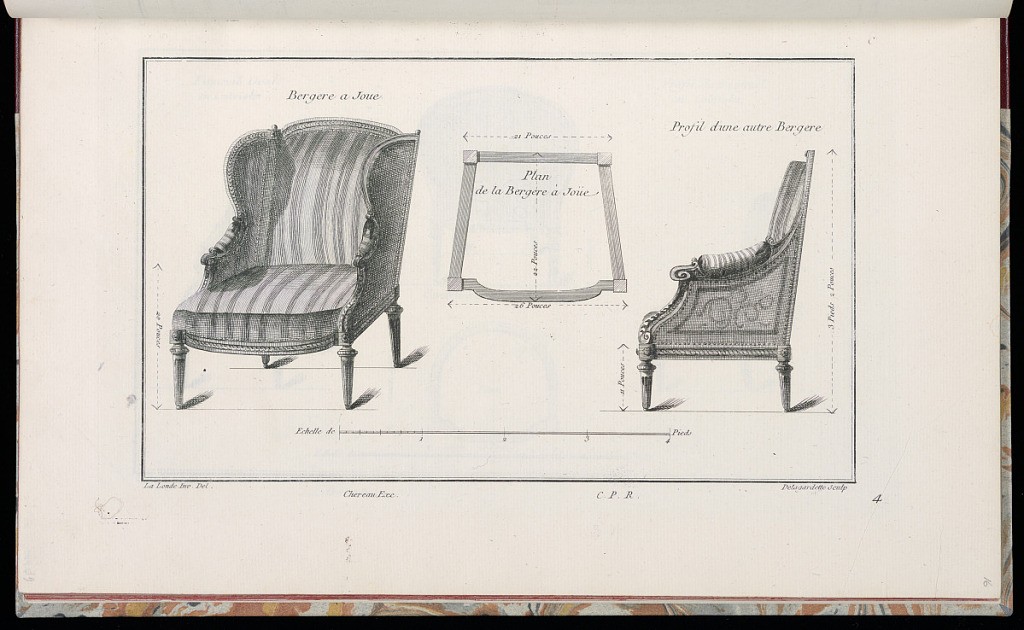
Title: Bergère à Joue
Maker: Richard de Lalonde, French, active 1780–96
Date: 1775-1788
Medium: Etching on off-white laid paper
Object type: Print
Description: Profile of a winged armchair, and profile of another winged armchair. The chairs have striped textiles and are decorated with carved ornament motifs including interlocked piastre, rosette, fluting, and scrolls. The plate is signed and numbered.